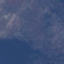
Land use / land cover class: HerbaceousVegetation